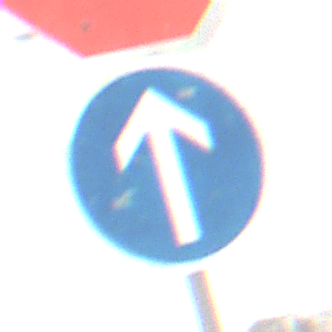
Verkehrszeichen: VorgeschriebeneFahrtrichtungGeradeaus
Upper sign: Stop
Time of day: MorningAfternoon
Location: Outdoor (Nature)
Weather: Overcast
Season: Winter
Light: Natural